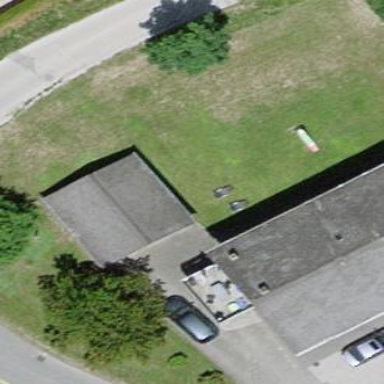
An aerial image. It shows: Group of garages.